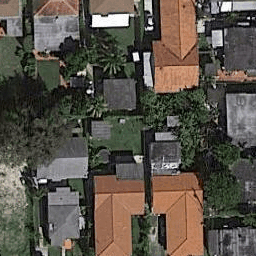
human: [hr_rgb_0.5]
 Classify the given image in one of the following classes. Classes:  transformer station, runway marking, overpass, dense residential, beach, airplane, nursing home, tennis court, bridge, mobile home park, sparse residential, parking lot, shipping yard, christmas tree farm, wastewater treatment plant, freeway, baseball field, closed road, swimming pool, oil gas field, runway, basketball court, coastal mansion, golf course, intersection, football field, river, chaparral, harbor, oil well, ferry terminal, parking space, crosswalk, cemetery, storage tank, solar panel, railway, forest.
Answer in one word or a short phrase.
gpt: dense residential